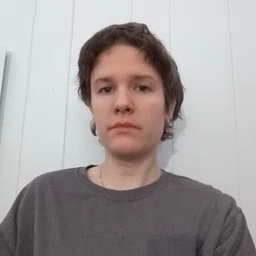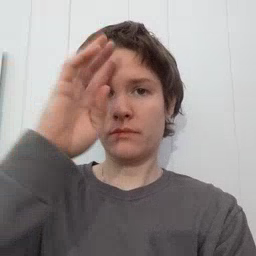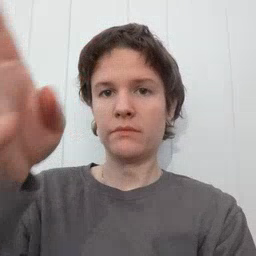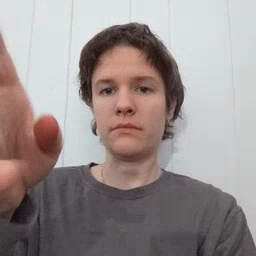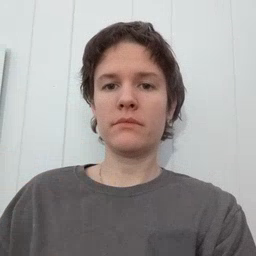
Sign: pretend